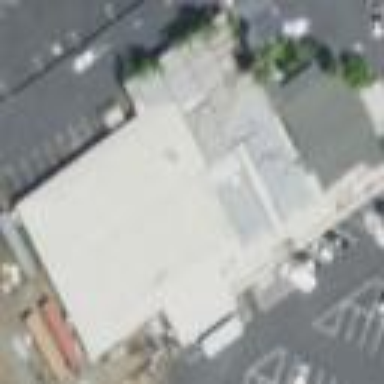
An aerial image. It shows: Building used for bowling.